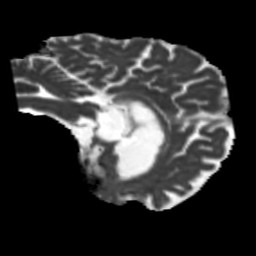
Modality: MD
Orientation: sagittal
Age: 67
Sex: male
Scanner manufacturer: siemens
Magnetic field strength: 3 T
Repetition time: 5.25 s
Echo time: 0.08 s